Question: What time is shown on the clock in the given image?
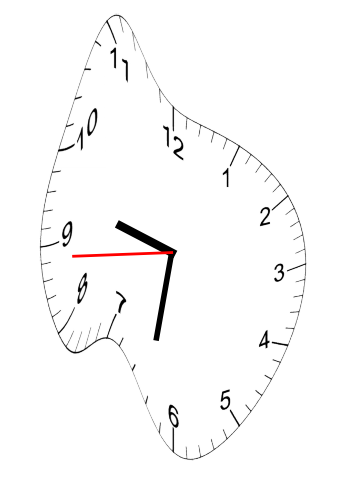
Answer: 09:31:44